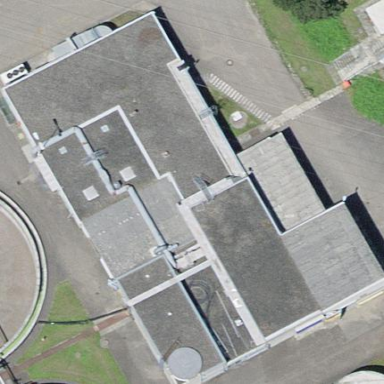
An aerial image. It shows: Industrial building.